A time-domain waveform of one vibration snapshot from a rolling-element bearing is shown. Based on the visible evidence, which condition applies: normal, inner_race, outer_race, ball?
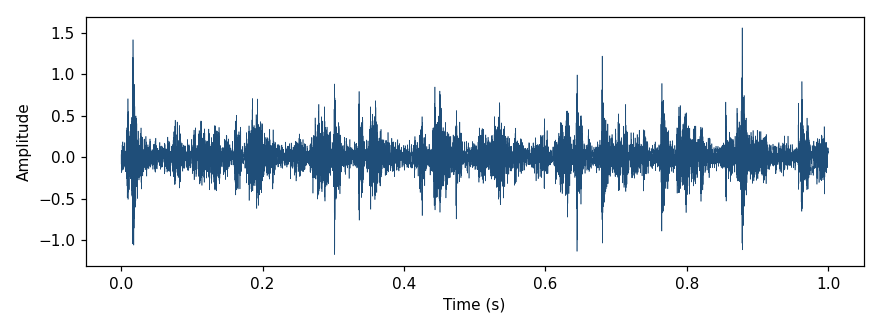
Answer: ball